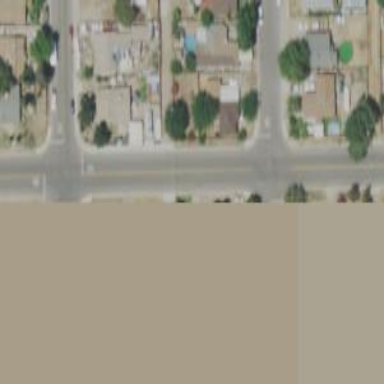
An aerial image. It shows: Alleyway designated as service road.